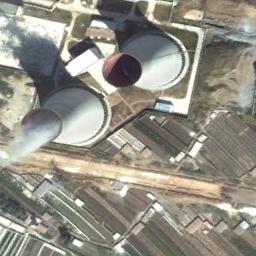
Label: thermal_power_station